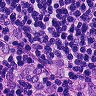
Metastatic tissue present: yes